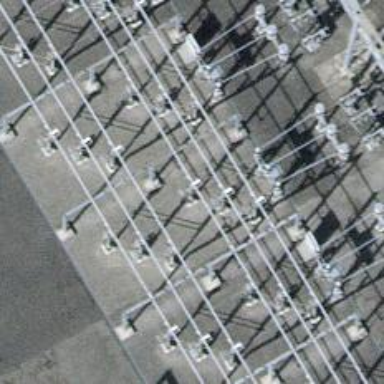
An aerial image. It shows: Bay for power lines.